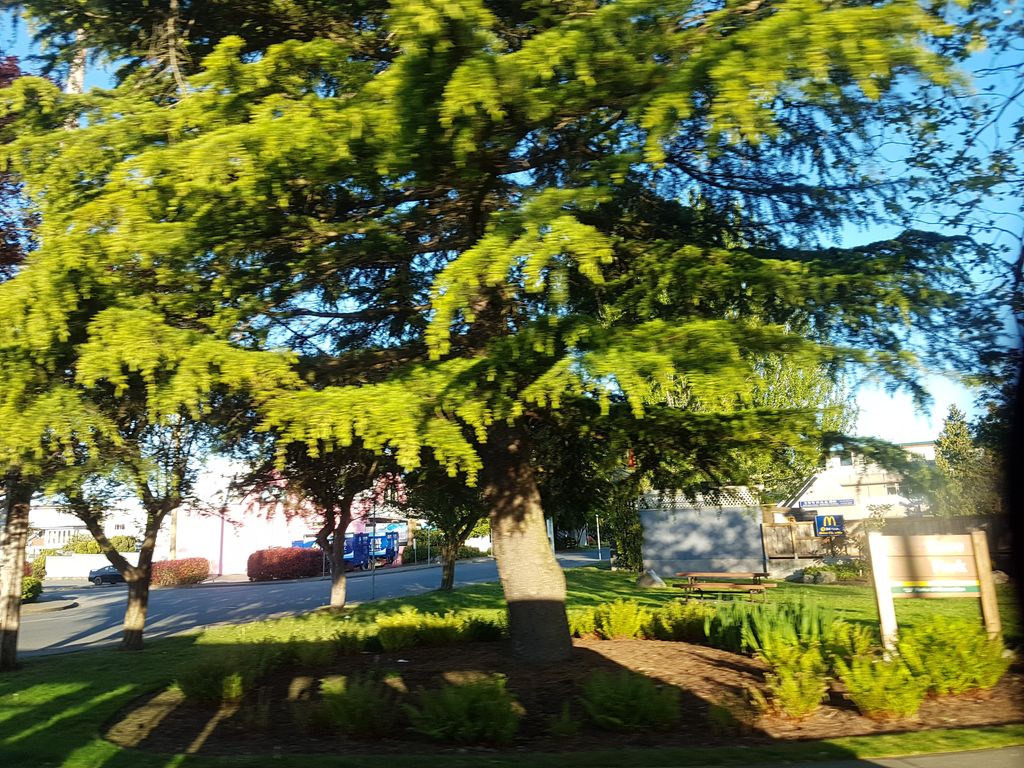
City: victoria